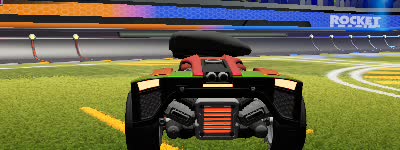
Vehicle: breakout